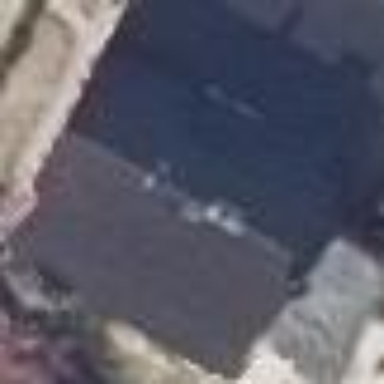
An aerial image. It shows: Simple and straightforward house.